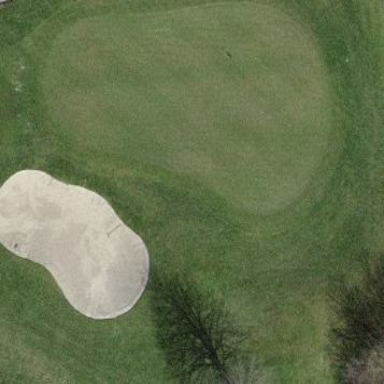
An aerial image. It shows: Bunker on golf course.